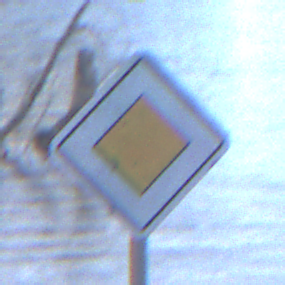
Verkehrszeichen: Vorfahrtsstrasse
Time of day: MorningAfternoon
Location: Outdoor (Nature)
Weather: Clear
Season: NotSpecified
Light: Natural